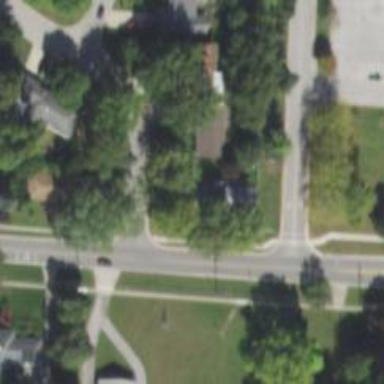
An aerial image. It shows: Asphalt footway crossing.